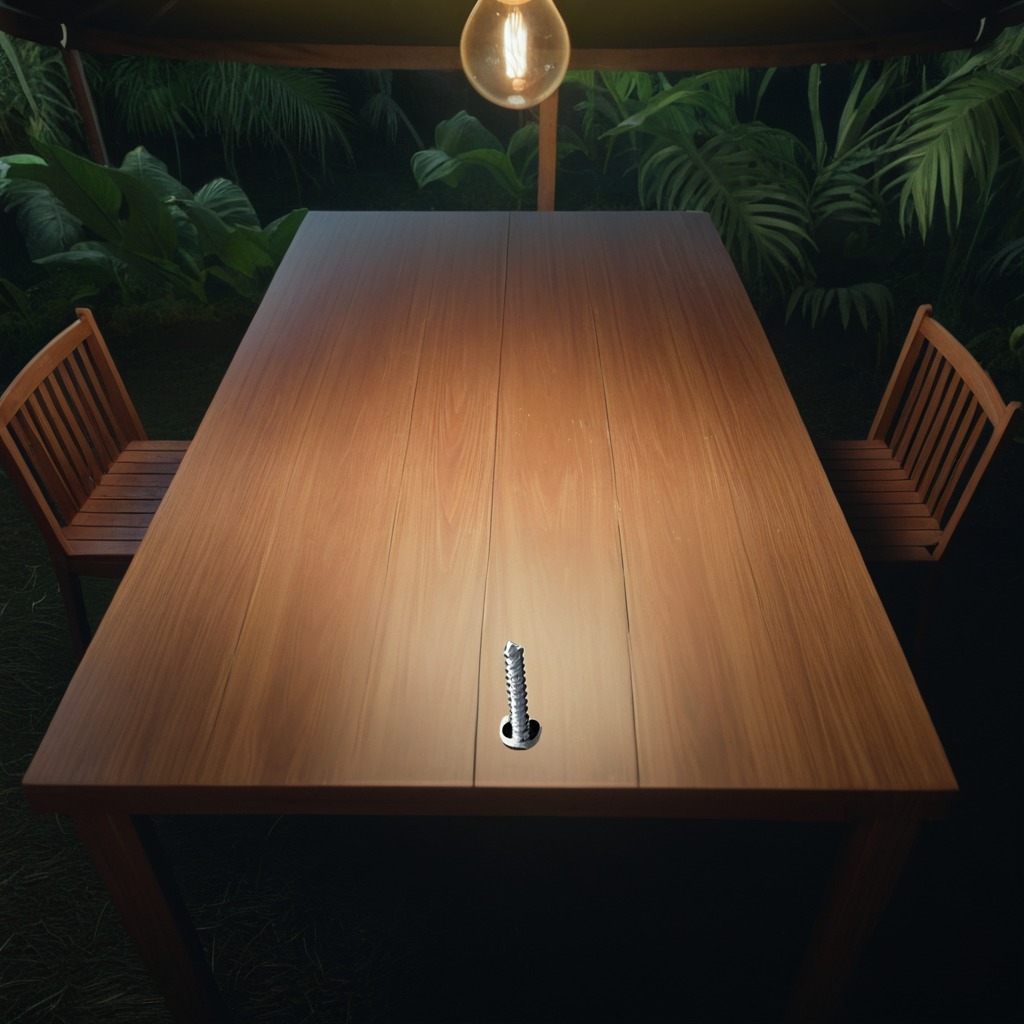
A metal screw is lying on a wooden table inside a jungle field workshop tent at night.